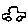
Label: car